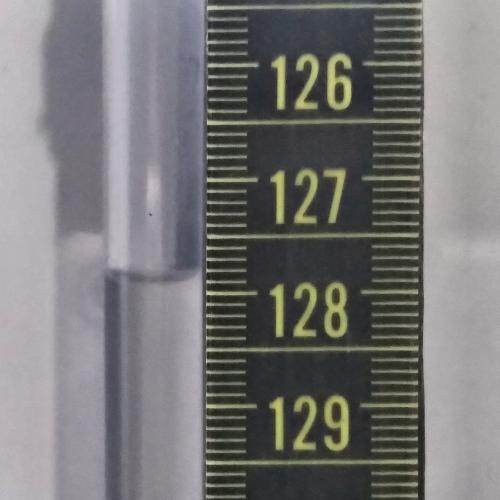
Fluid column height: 127.8 cm